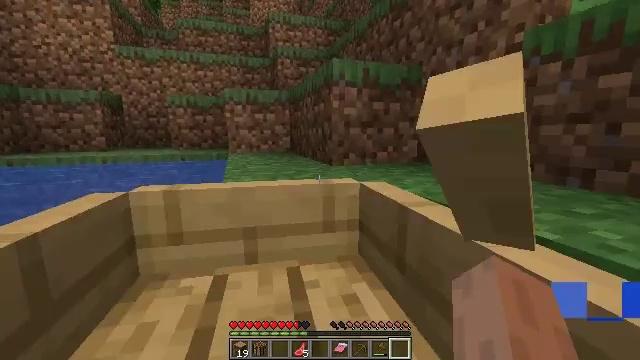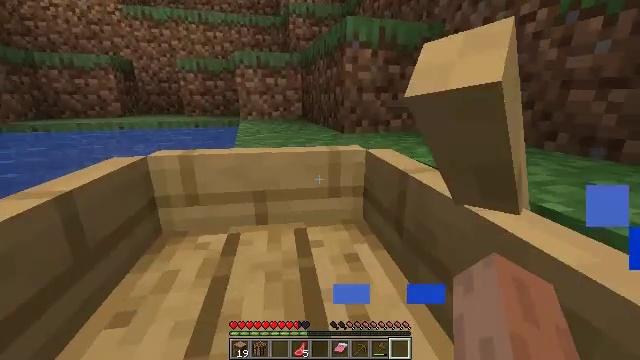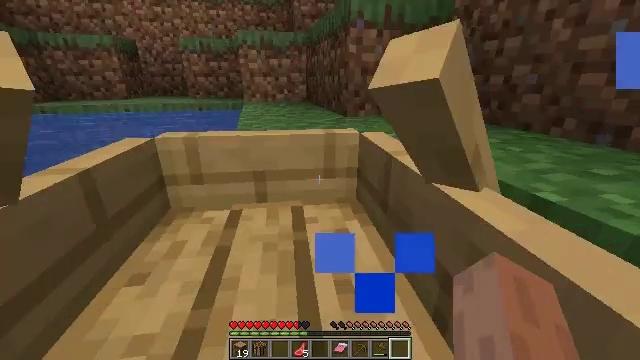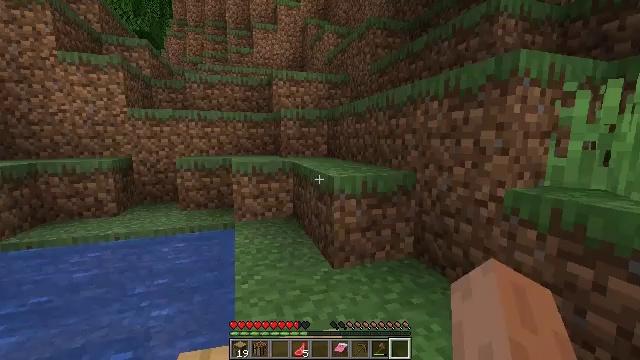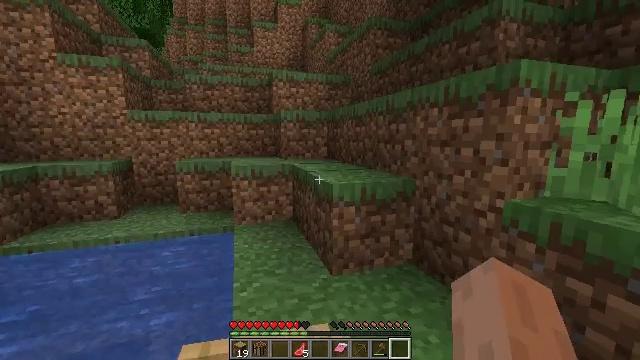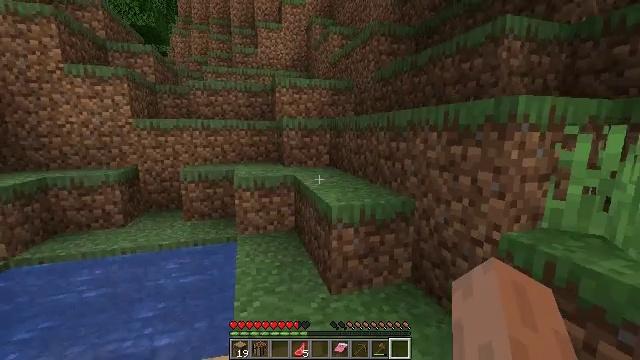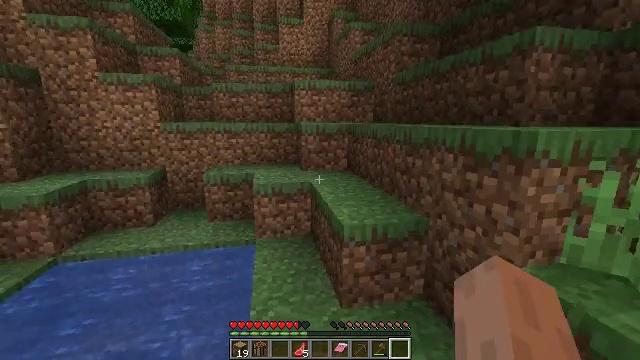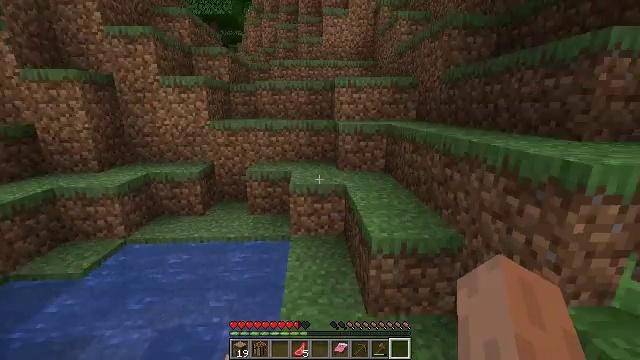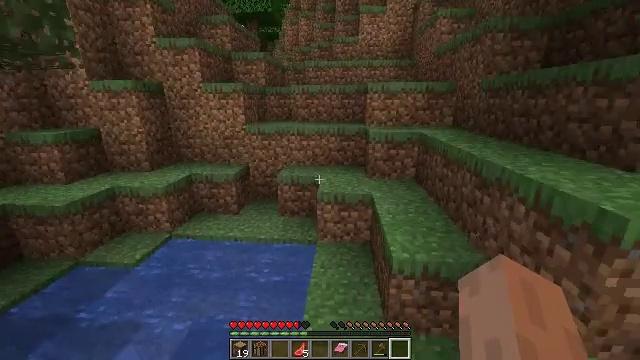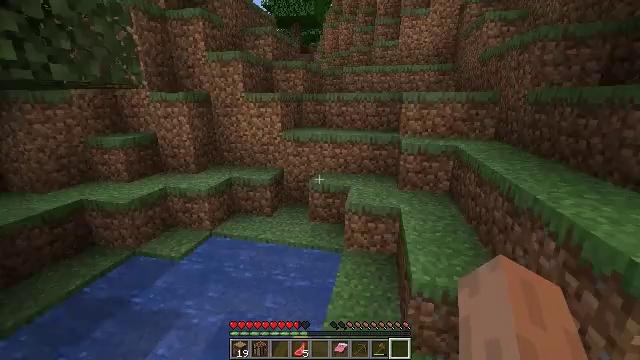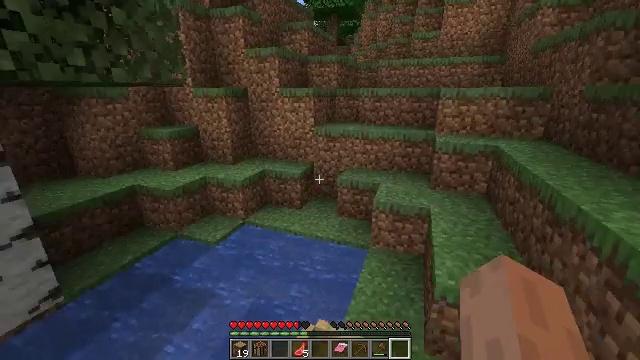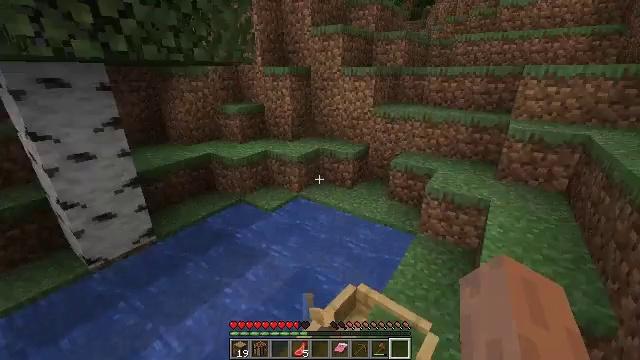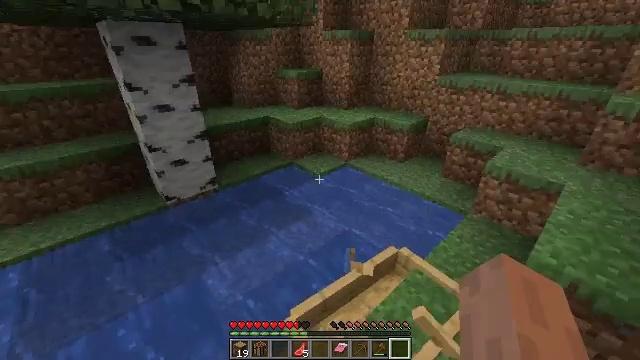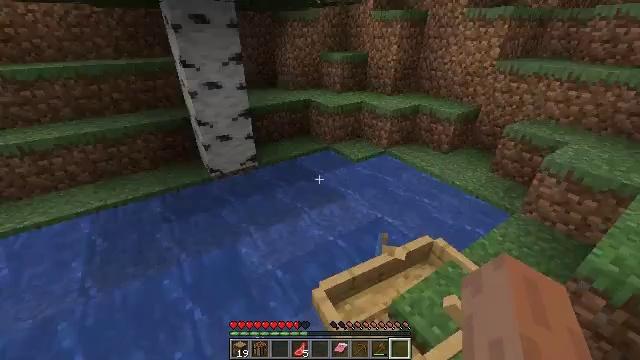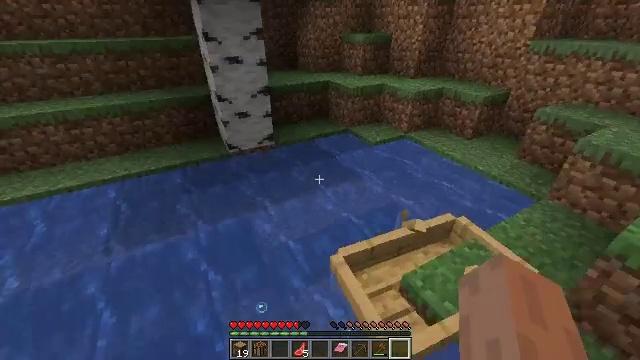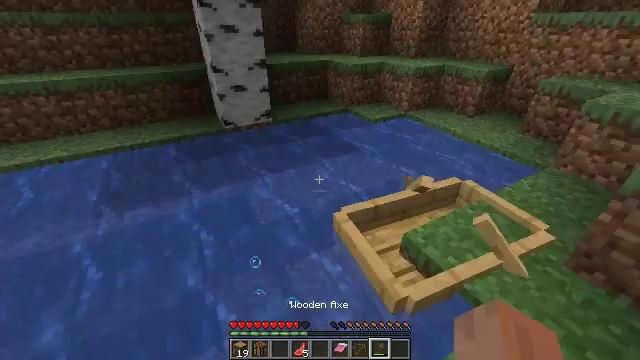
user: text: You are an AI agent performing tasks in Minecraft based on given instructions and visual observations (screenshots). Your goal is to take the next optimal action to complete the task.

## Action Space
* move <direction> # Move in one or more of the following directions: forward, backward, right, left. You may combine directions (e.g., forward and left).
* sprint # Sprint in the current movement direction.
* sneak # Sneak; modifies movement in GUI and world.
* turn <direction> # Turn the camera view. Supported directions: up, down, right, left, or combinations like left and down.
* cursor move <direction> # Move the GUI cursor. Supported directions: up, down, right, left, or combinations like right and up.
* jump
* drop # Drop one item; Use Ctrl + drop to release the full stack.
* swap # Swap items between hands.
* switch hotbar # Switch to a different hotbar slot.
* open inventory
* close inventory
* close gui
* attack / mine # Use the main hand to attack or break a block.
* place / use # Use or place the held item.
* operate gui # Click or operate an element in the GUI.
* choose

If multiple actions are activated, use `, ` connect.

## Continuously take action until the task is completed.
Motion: motion action
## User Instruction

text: Break the grass block.
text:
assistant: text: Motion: move forward and move right, turn left and down, jump
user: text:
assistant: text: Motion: move forward and move right, turn left and down, jump
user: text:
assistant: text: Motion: move forward and move right, turn down, jump
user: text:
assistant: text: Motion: move forward and move right, jump
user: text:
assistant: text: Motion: move right, turn left and down, jump
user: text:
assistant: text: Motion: move right, turn left and down, jump
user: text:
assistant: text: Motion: move back and move right, turn left and down
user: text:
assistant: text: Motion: move back and move right, turn left and down
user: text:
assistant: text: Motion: move back and move right, turn left
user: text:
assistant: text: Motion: move back and move right, turn left and down
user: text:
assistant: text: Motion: move back and move right, turn left and down
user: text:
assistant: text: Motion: move back and move right, turn left and down
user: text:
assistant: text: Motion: turn left and down
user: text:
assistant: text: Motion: turn left and down
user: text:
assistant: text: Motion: no_op
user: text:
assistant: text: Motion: no_op
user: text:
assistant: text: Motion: no_op
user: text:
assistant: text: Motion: no_op
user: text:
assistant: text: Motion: no_op
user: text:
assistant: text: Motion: turn down
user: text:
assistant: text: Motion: turn right and down
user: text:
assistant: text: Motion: no_op
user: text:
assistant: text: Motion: no_op
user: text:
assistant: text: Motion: no_op
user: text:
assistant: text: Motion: turn right
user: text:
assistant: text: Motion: no_op
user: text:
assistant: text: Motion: turn right
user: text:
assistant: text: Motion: turn right
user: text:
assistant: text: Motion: move forward, turn right and down
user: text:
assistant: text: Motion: move forward